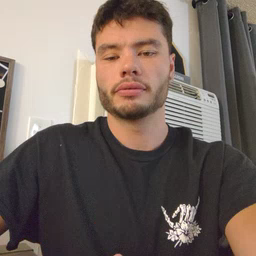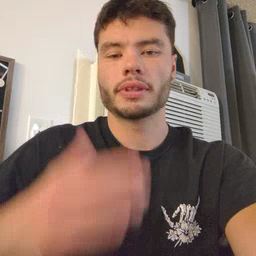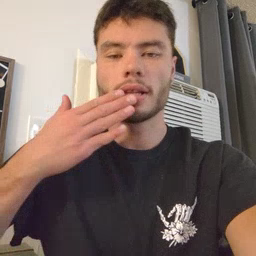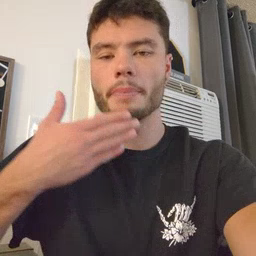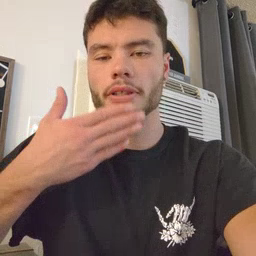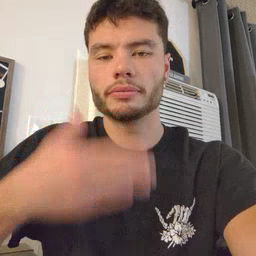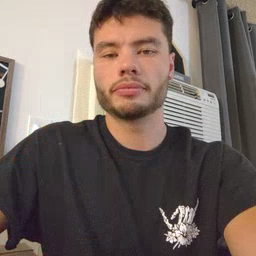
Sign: napkin